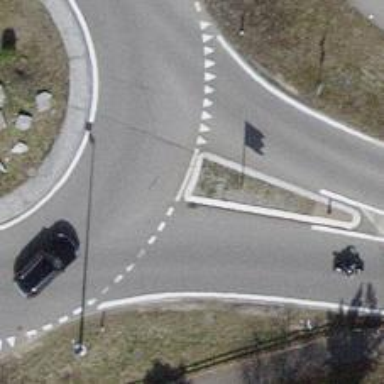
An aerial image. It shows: Road with "give way" sign.